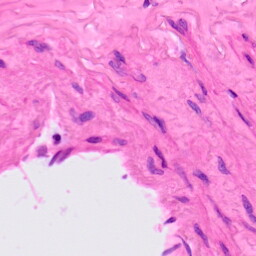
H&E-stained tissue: Lung